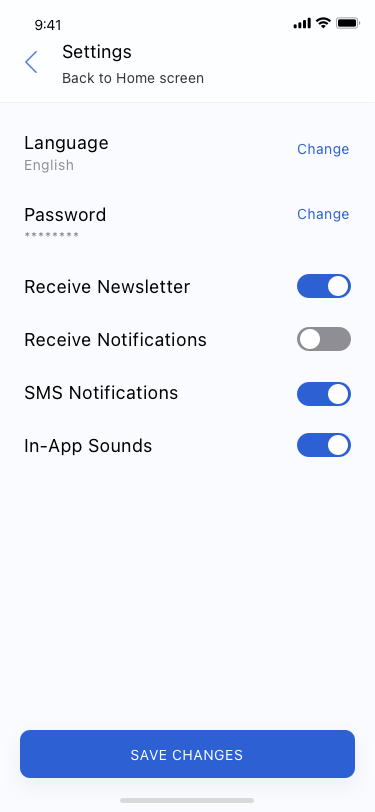
Text in this UI design:
SAVE CHANGES
Language
English
********
Change
Change
Password
Receive Newsletter
Receive Notifications
SMS Notifications
In-App Sounds
Settings
Back to Home screen